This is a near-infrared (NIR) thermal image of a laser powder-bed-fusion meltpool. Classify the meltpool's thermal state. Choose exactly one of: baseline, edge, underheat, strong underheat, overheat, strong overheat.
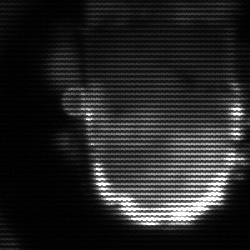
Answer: baseline